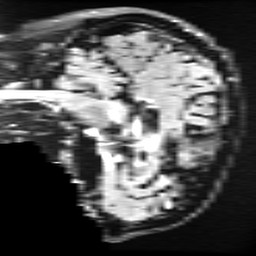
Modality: FLAIR
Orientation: sagittal
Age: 72
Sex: male
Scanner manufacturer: ge
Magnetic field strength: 3 T
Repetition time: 11 s
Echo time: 0.1497 s